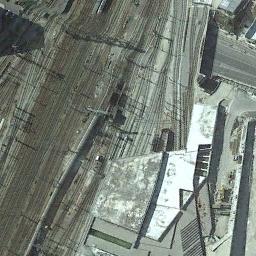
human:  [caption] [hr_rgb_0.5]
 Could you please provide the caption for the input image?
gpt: There is a railway station under construction in the suburbs .

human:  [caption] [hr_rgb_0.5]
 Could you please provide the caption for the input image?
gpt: There are many buildings of different shapes beside the railway station .

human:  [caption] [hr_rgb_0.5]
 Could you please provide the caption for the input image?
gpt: The railway station has lots of railways and a train is on the railways .

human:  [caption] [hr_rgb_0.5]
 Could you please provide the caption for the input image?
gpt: The railway station is on the bare land next to some buildings .

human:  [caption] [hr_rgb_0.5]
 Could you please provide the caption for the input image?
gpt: There are some lanes railway of beside the railway station .